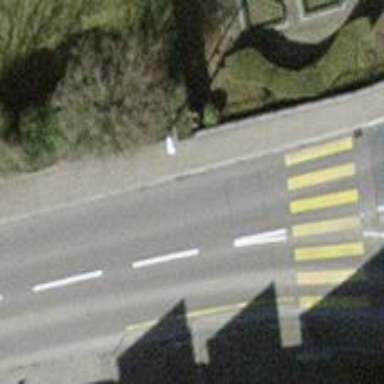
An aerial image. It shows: Tertiary road with sidewalk on the left.